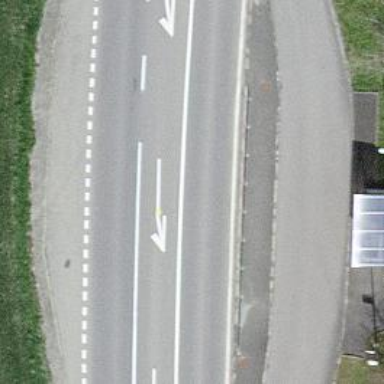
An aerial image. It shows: Primary highway.